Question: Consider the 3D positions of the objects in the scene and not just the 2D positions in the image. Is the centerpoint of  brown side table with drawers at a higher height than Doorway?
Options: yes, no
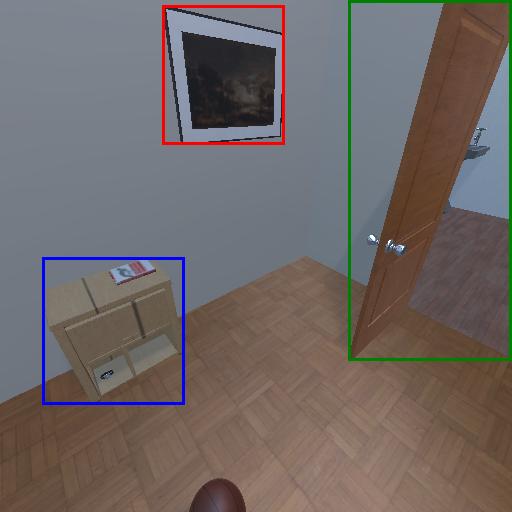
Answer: yes